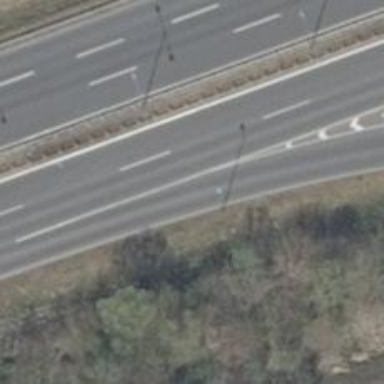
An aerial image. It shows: Asphalt trunk_link highway with embankment.